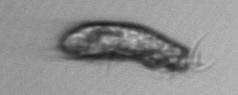
Label: Euplotes